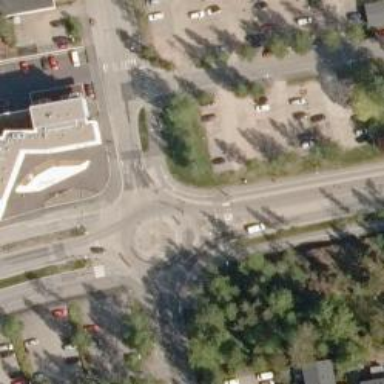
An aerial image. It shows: Secondary road with asphalt surface leading to roundabout junction.